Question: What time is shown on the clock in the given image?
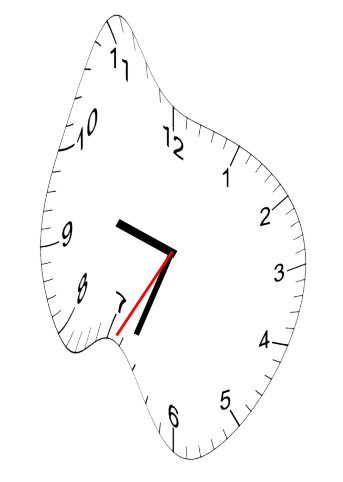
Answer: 09:33:35